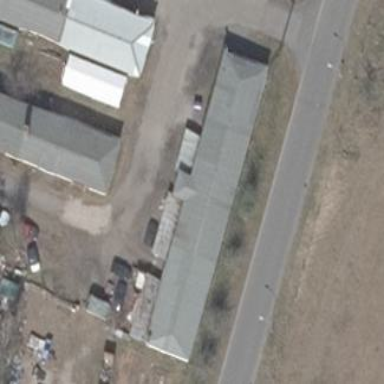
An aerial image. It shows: Warehouse building.